Question: I have a ListView with an image loaded by Picasso using in my adapter 'getView()':
'''
if (item.getPicture().contains("http")) {
Picasso.with(context).load(item.getPicture()).placeholder(R.drawable.default_picture).into(holder.imageView);
}
'''
Only the first cell gets an Image the other 2 show the default_picture. When I scroll all the other cells have an image. When I scroll back to the top the 2 cells that were blank now show an Image. Has anyone ever seen this? Does anyone have an idea of how I can debug?

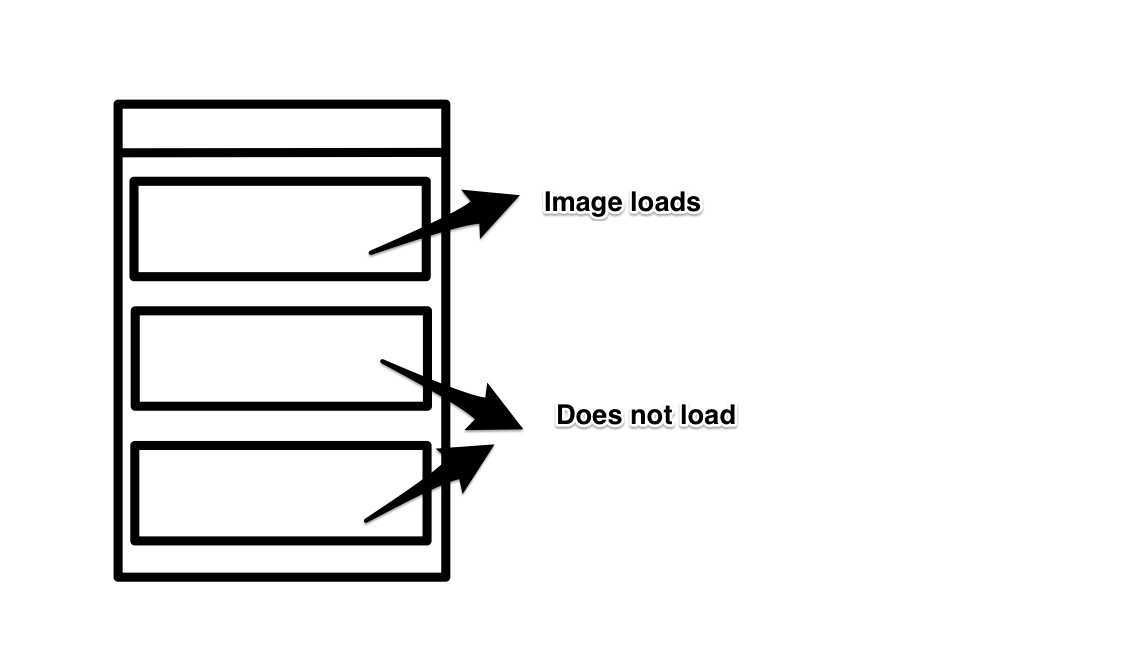
Answer: Some images are not loading because the URL is empty or does not contain "http".
The reason why you see empty cells becoming non-empty is that views are recycled. So you need to either call Picasso or set the default image for your 'ImageView' manually in 'getView()', but you can never leave the 'ImageView' untouched.
Because you only call Picasso conditionnaly without always clearing the image, then when the URL is empty or does not contain "http", your 'ImageView' will still contain the previous image of the recycled cell.
So change your code like this:
'''
if ((item.getPicture() != null) && item.getPicture().contains("http")) {
Picasso.with(context).load(item.getPicture()).placeholder(R.drawable.default_picture).into(holder.imageView);
} else {
holder.imageview.setImageResource(R.drawable.default_picture);
}
'''